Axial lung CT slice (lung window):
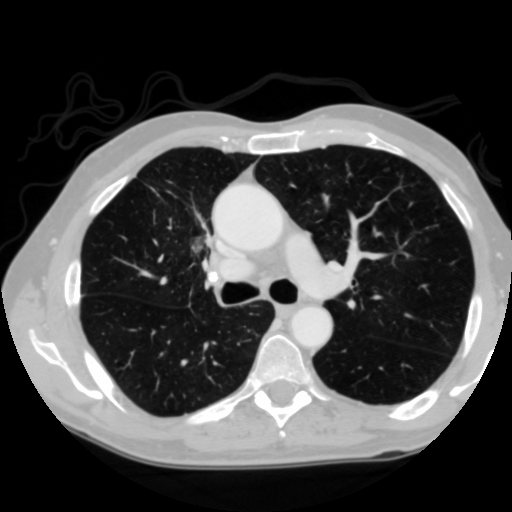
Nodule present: no